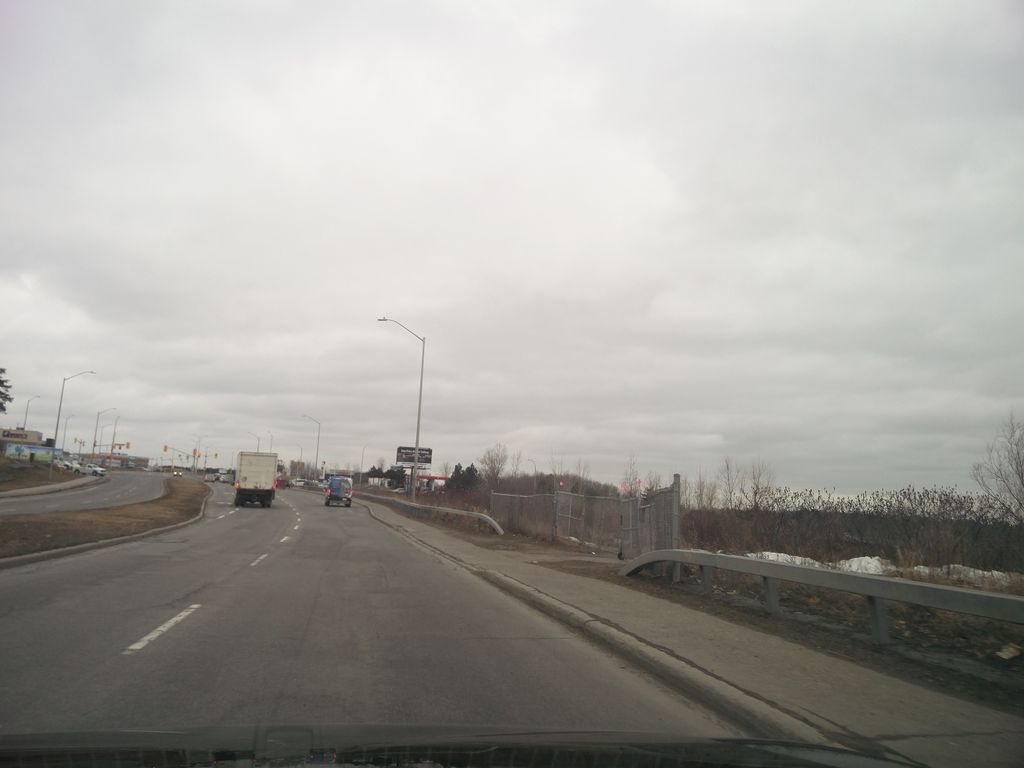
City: ottawa-gatineau